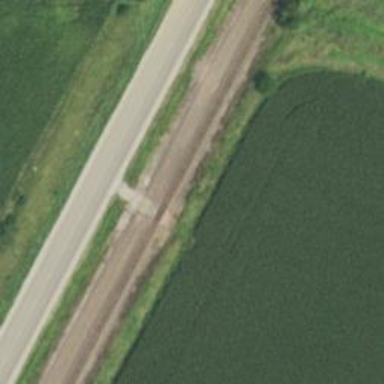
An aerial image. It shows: Level crossing along the railway.